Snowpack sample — Snodgrass Mountain, Crested Butte, Colorado (2/4/25, 12:06 PM MST)
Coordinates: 38.923, -106.968
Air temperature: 35 °F
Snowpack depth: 80 cm
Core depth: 60 cm
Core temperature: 32 °F
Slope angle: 14°, slope face: 78°
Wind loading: low
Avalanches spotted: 0
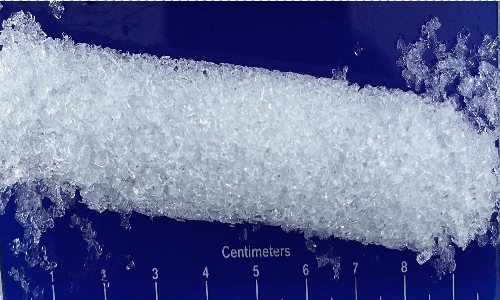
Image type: core
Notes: No avalanches nearby, unusually warm weather for the last month reported by residents, Collected 25 yards from treeline